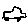
Label: car